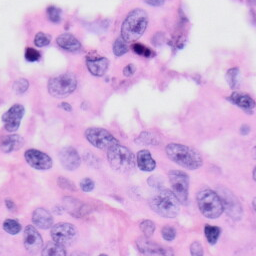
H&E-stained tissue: Skin